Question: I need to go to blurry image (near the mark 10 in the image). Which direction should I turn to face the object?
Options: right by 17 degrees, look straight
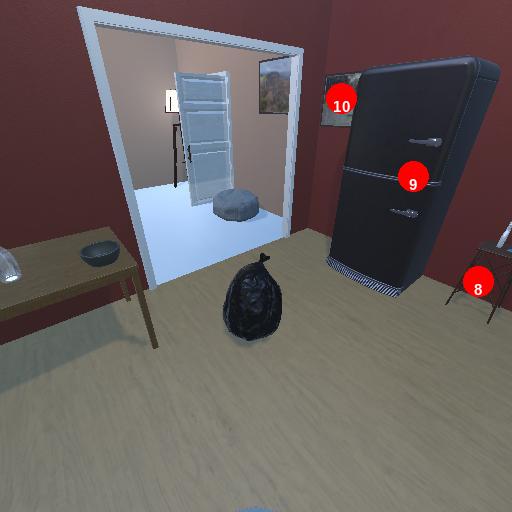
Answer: right by 17 degrees